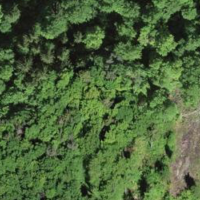
EUNIS habitat code: 41
Species observed at this site:
Neottia nidus-avis
Asplenium scolopendrium